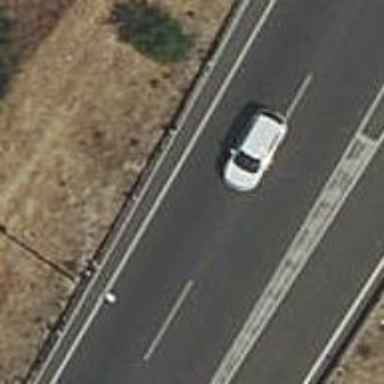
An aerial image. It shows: Motorway link.